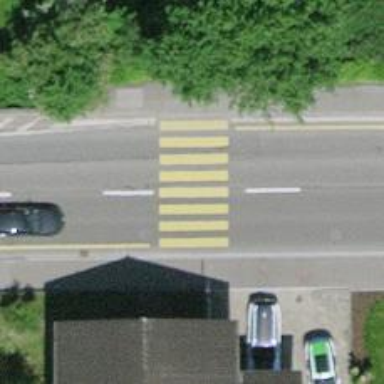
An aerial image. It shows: Uncontrolled zebra crossing on the road.